Interaction volume radius: 5 \u00c5
Interaction volume height: 10 \u00c5
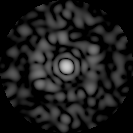
Disorder parameter: 0.8181